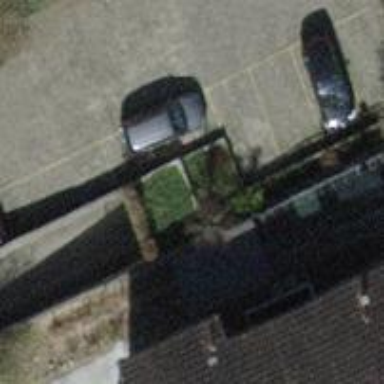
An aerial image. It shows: Parking entrance.